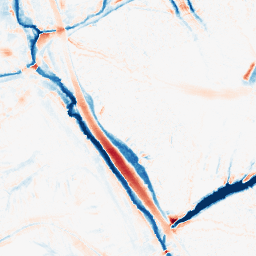
Category: morphological
Decomposition family: tophat_combined
Decomposition parameters: size: 10
Upsampling method: bicubic
Upsampling parameters: scale: 4
Upsampling scale: 4